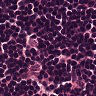
Metastatic tissue present: no